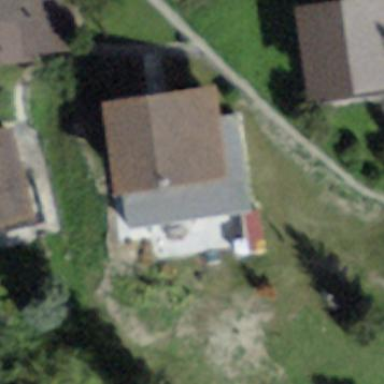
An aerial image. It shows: Simple house.